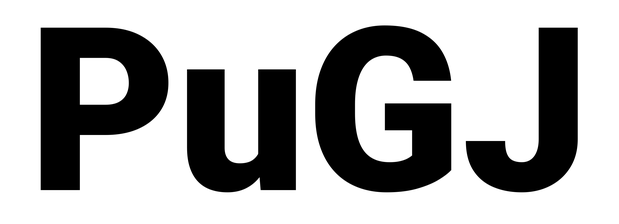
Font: Roboto_Black